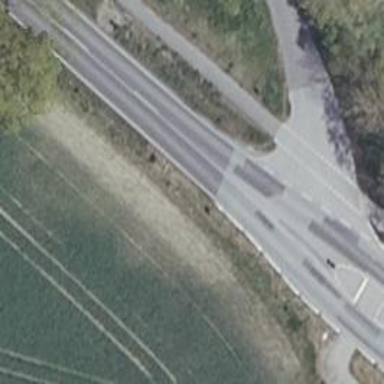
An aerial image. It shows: Asphalt road classified as primary highway.